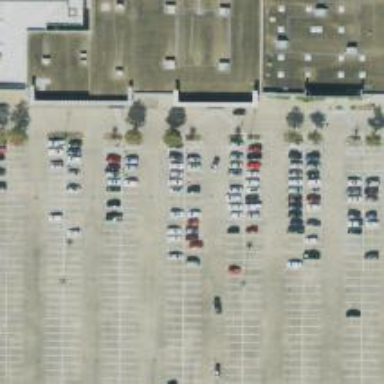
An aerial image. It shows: Parking space is available.